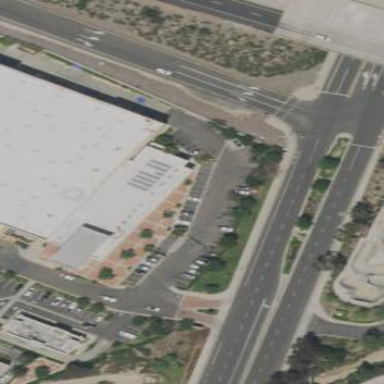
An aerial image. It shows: Retail building.